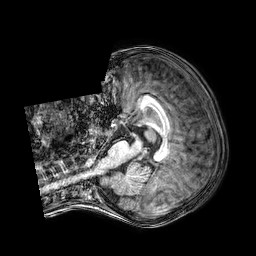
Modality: T1w
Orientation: axial
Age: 6
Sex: male
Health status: healthy